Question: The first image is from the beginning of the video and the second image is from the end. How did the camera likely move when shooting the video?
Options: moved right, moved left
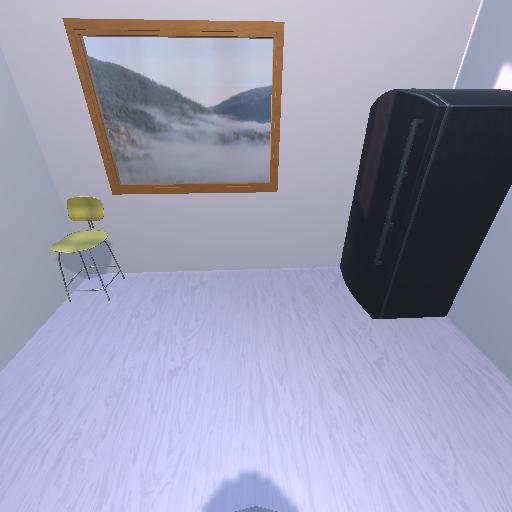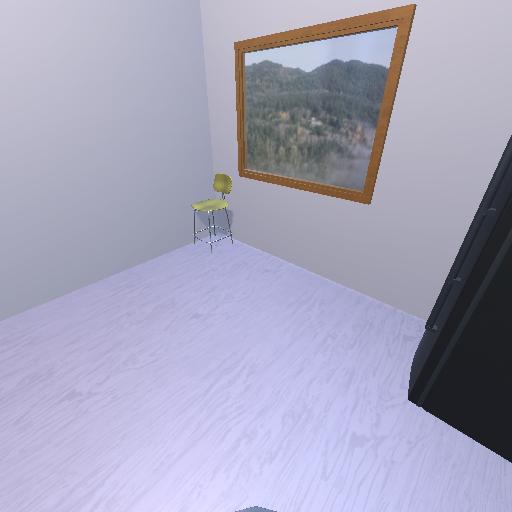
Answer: moved right